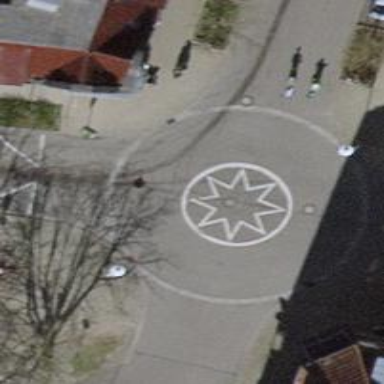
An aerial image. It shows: Mini roundabout on the road.